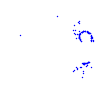
Particle: proton